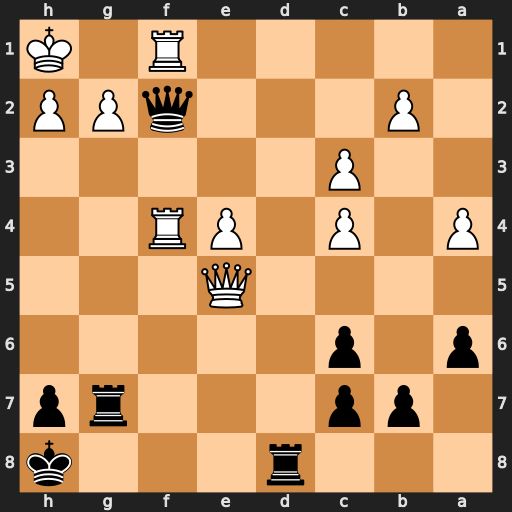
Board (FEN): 3r3k/1pp3rp/p1p5/4Q3/P1P1PR2/2P5/1P3qPP/5R1K
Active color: b
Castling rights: -
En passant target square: -
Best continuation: Qxg2#